Question: How to add extra options programatically? I am using a jquery multiselect <URL>
Already try a solution like this:
'''
$('#public-methods').multiSelect('addOption', { value: 42, text: 'test 42', index: 0 });
'''
but i get a error message in console like
'''
"Method addOption does not exist on jquery.multiSelect"
'''
How to solve these problem?
Refe:<URL>

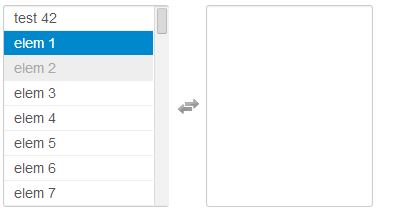
Answer: Can you provide a link to the page your working on? When I try to add options to the example multiSelect on the home page of the page you provided using the console I can easily add options and it works fine.
'''
$('#aloha').multiSelect('addOption', { value: 'test', 'text': 'wohoo'});
'''
Perhaps you can try this in your console on the element your trying to modify?